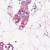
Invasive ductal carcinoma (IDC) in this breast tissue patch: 0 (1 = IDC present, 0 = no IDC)